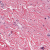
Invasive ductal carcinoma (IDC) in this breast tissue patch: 0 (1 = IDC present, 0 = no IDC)